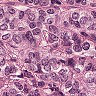
Metastatic tissue present: yes